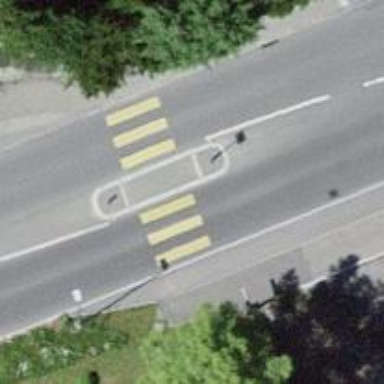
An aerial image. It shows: Uncontrolled zebra crossing on the road.